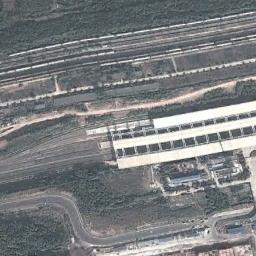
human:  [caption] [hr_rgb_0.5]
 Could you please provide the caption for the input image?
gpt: The railway station is on the grass next to some trees .

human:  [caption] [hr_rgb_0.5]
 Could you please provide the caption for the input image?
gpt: There is a railway station under construction in the suburbs .

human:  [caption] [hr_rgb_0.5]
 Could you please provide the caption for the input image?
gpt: The railway station has some railways and a white building .

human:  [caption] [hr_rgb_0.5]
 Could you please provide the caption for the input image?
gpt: There are a lot of trees near the railway station .

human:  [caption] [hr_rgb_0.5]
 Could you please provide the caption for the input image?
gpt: There are some green meadows around the white railway station .